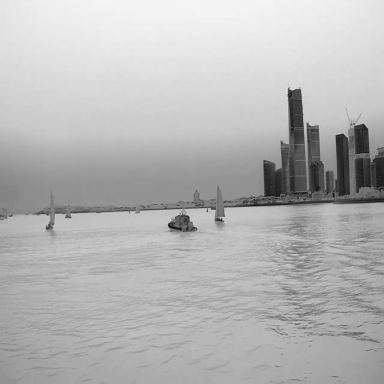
There are six objects shown in the infrared image, including five sailboats, and a canoe.